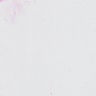
Metastatic tissue present: no